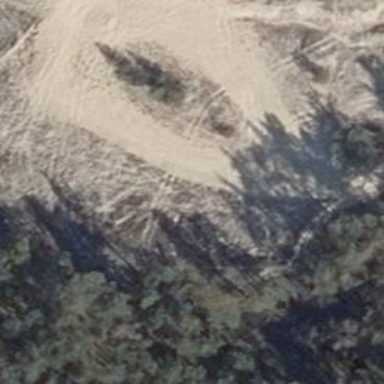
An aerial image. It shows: Sandy track with grade 5 tracktype.